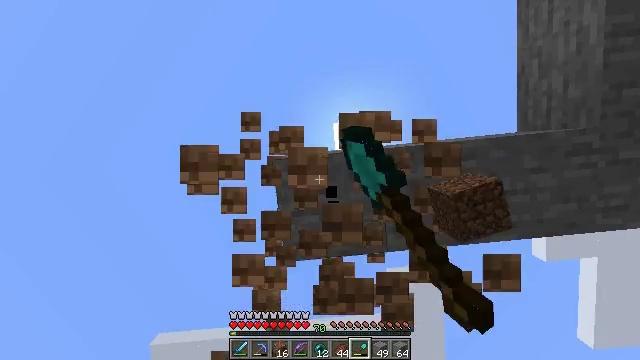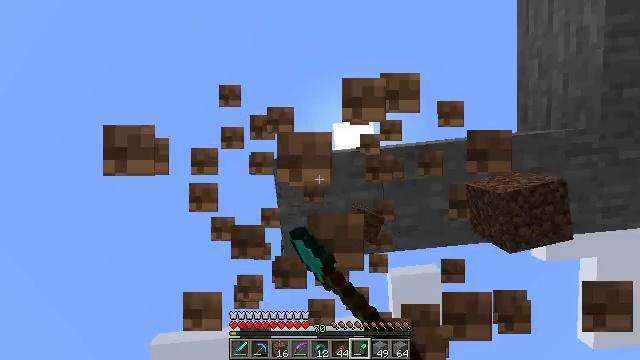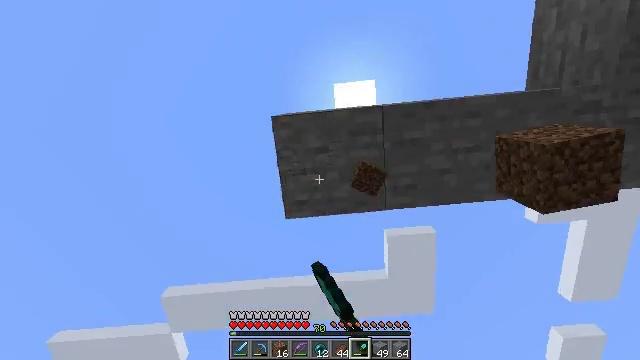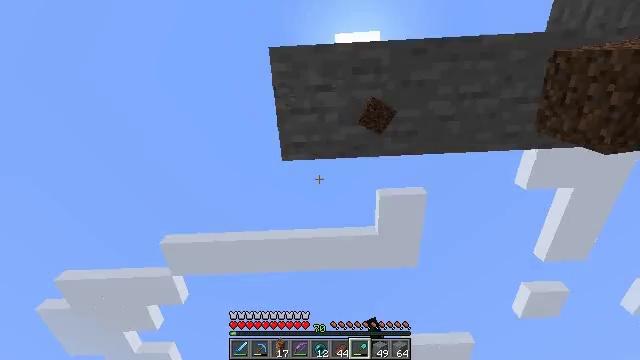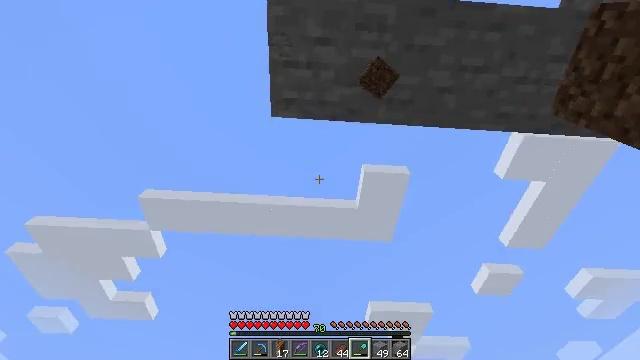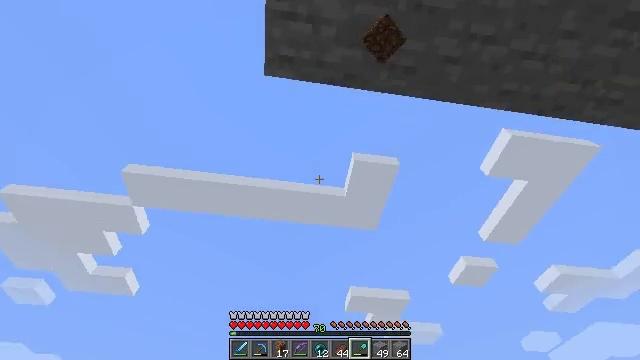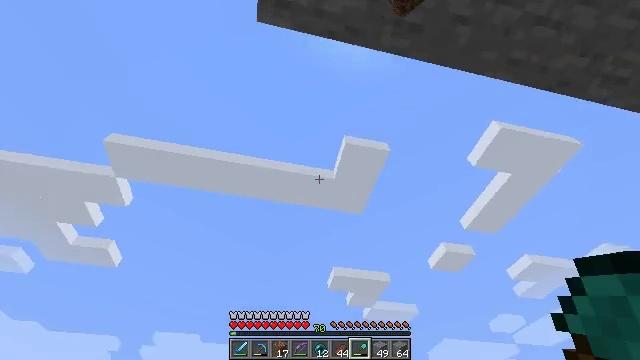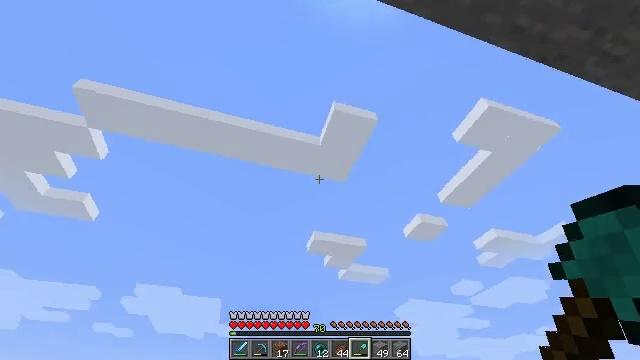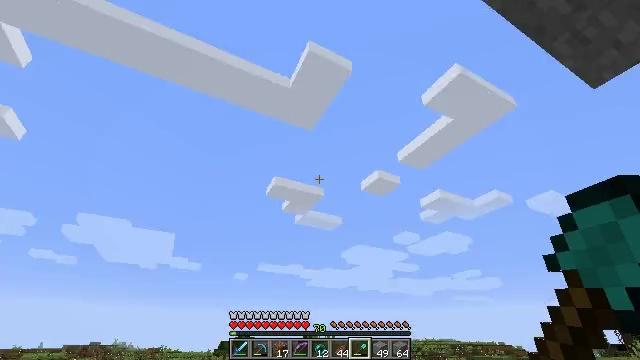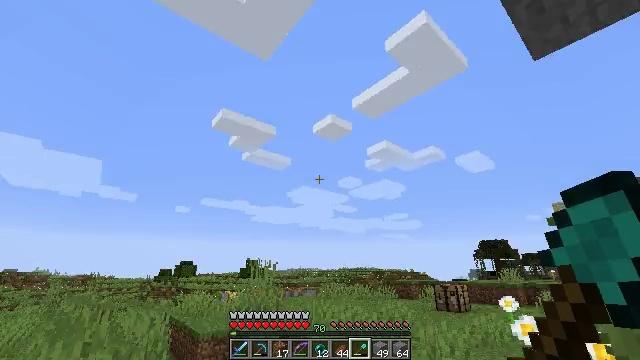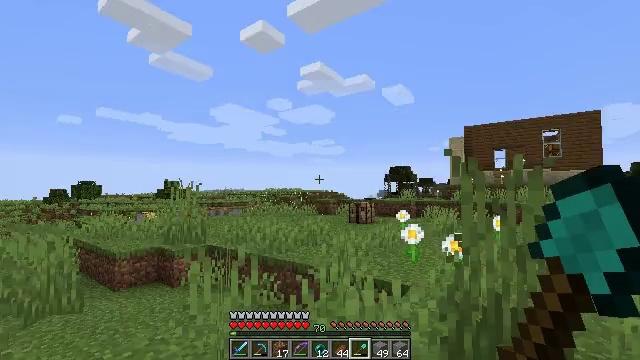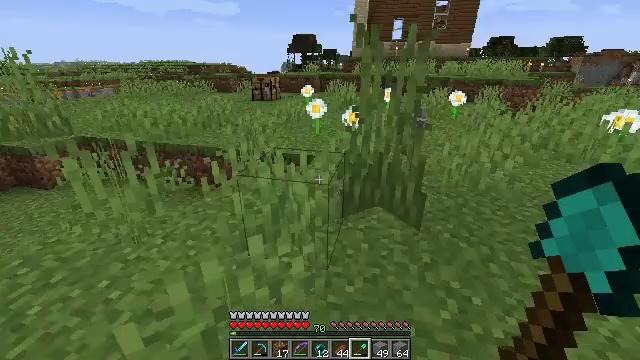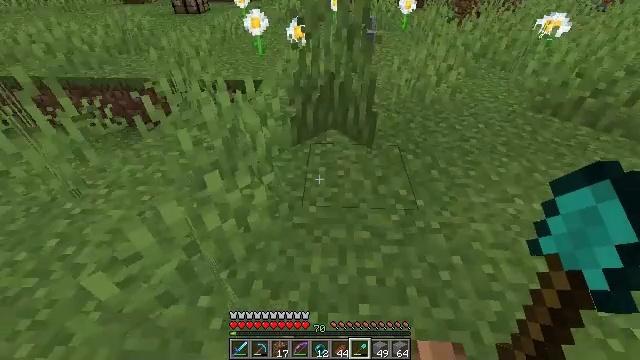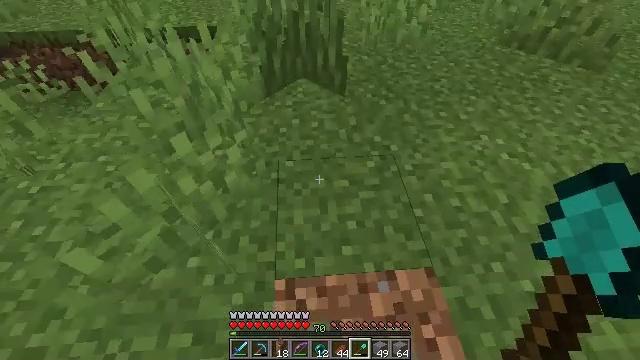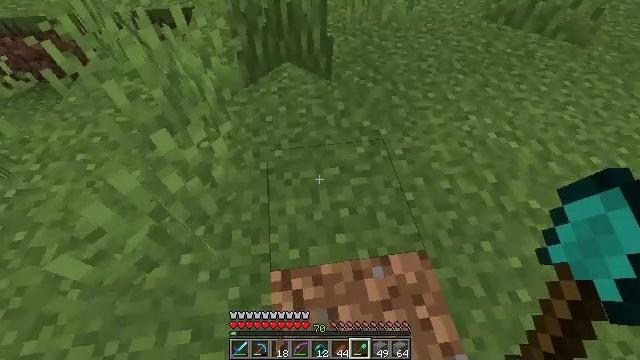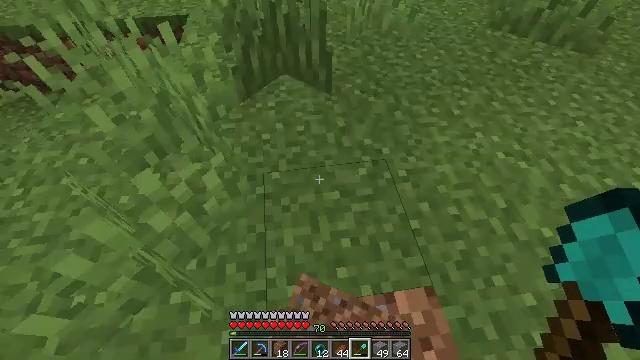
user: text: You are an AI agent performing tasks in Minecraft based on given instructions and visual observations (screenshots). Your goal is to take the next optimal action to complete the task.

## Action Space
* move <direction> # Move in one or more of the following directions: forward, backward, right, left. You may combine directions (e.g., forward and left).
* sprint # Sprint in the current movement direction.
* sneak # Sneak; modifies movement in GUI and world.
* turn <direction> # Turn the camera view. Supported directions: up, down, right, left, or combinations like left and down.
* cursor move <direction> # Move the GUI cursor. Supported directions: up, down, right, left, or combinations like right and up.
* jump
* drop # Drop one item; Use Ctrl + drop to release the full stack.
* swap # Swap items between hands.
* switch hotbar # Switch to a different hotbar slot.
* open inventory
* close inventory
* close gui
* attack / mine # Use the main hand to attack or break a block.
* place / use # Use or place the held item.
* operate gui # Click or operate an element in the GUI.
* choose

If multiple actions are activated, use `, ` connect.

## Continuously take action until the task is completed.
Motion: motion action
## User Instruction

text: Create stone stairs using stone.
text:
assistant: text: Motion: attack / mine
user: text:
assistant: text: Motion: move forward, turn down
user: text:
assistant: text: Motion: move forward, turn right and down
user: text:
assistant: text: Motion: move forward, turn right and down
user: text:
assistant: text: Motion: move forward, turn right and down
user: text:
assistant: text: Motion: turn right and down
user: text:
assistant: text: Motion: turn right and down
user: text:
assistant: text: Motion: turn right and down
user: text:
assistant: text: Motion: turn right and down
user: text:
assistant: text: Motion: turn right and down
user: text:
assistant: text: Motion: turn right and down
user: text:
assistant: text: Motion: turn right and down
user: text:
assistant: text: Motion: turn right and down
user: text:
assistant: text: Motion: move forward, turn right and down
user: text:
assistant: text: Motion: move forward
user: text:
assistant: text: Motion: move forward, sprint
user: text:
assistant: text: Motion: move forward, sprint, turn up
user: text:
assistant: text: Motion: move forward, sprint, turn left and up
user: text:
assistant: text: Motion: move forward, sprint, turn left and up
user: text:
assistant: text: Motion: move forward, sprint, turn left and up
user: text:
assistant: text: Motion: move forward, sprint, turn left and up, jump
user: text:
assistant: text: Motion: move forward, sprint, turn up, jump
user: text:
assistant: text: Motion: move forward, sprint, jump
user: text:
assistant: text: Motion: move forward, sprint, jump
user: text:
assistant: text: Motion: move forward, sprint, jump
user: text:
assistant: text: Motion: move forward, sprint, jump
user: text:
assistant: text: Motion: move forward, sprint, jump
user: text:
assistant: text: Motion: move forward, sprint, jump
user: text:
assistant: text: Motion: move forward, sprint, jump
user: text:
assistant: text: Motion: move forward, sprint, jump